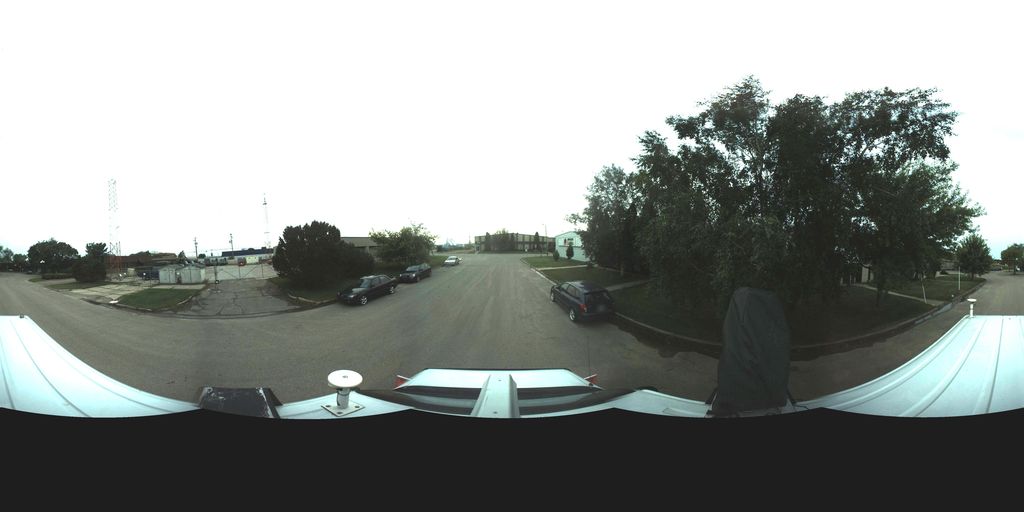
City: saskatoon